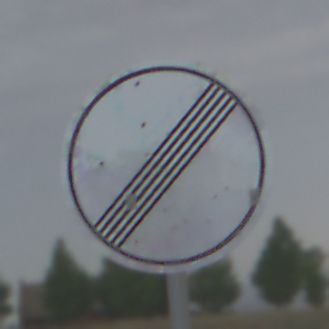
Verkehrszeichen: EndeSaemtlicherBegrenzungen
Umgebung: Outdoor, Nature
Tageszeit: Night
Wetter: Overcast
Licht: Artificial
Jahreszeit: NotSpecified
Kontrast: LowContrast